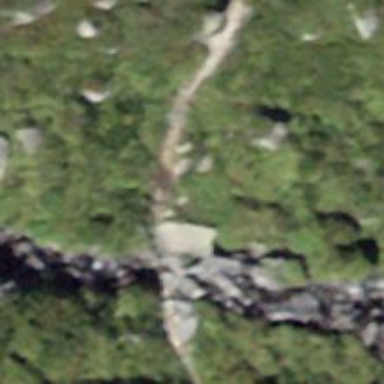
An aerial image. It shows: Unpaved path with ford. The path is impassable due to its rough smoothness.